Question: I would like to reproduce the following UI in my Android app but I have few questions.
- 'RelativeLayout'- 'ImageView'-

My attempt:
'''
<?xml version="1.0" encoding="utf-8"?>
<RelativeLayout xmlns:android="http://schemas.android.com/apk/res/android"
android:layout_width="fill_parent"
android:layout_height="fill_parent"
android:orientation="vertical" >
<ImageView
android:layout_width="wrap_content"
android:layout_height="wrap_content"
android:id="@+id/CircleCenter"
android:layout_marginTop="120dp"
android:background="@drawable/CircleCenter"
android:layout_alignParentTop="true"
android:layout_centerHorizontal="true" />
<ImageView
android:layout_width="wrap_content"
android:layout_height="wrap_content"
android:id="@+id/CircleLeft"
android:background="@drawable/CircleLeft"
android:layout_alignTop="@+id/CircleCenter"
android:layout_alignParentLeft="true"
android:layout_alignParentStart="false"
android:layout_marginLeft="-70dp"
android:layout_marginTop="-20dp" />
<ImageView
android:layout_width="wrap_content"
android:layout_height="wrap_content"
android:id="@+id/CircleRight"
android:background="@drawable/CircleRight"
android:layout_alignTop="@+id/CircleCenter"
android:layout_alignParentRight="true"
android:layout_alignParentEnd="false"
android:layout_alignParentStart="false"
android:layout_marginRight="-70dp"
android:layout_marginTop="-20dp" />
</RelativeLayout>
'''
I think it's not so bad, but there is one problem: how to have auto negative margin (with something like: marginRight = -(ImageView width/2) ?
Thanks!
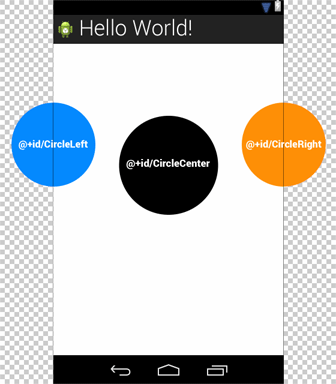
Answer: Programmatically :
'''
RelativeLayout.LayoutParams paramsLeft = (RelativeLayout.LayoutParams) mCircleLeft.getLayoutParams();
paramsLeft.setMargins(mCircleLeft.getMeasuredWidth()/2, marginTop, 0, 0);
// do the same thing for the right image
'''
If 'getMeasuredWidth()' is == 0 when you are executing the code, add a ViewTreeObserver, he is going to tell you when the view is rendered :
'''
ViewTreeObserver vto = mCircleLeft.getViewTreeObserver();
vto.addOnGlobalLayoutListener(new ViewTreeObserver.OnGlobalLayoutListener() {
@Override
public void onGlobalLayout() {
// execute the previous code here
if (Build.VERSION.SDK_INT >= Build.VERSION_CODES.JELLY_BEAN) {
obs.removeOnGlobalLayoutListener(this);
} else {
obs.removeGlobalOnLayoutListener(this);
}
}
});
'''